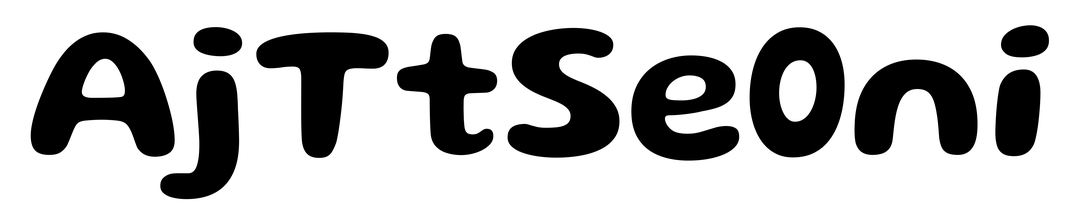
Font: Gluten_SemiBold